Question: My problem is I want to implement a GUI screen which will show some Strings. A shown string can be selected. Like Task Manager in Windows. However I could not find what that is. Here is a picture of what I want:

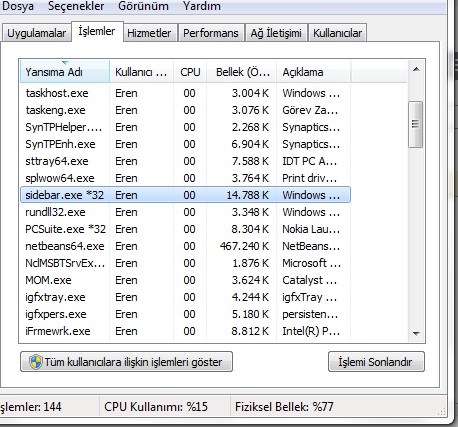
Answer: If you use swing, JList might help. Please check <URL>.